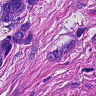
Metastatic tissue present: yes